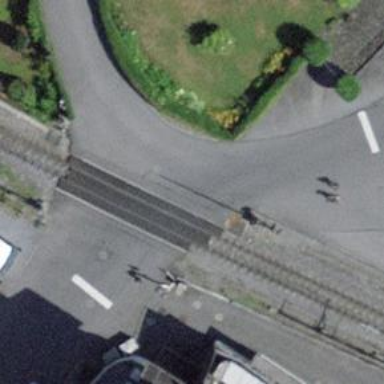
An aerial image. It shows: Level crossing at the railway with full barrier.